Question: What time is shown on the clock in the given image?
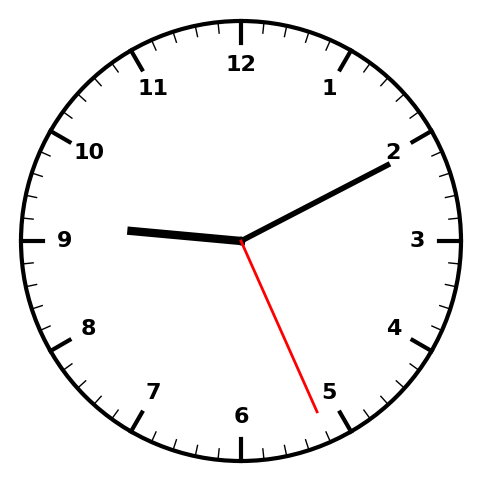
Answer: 09:10:26